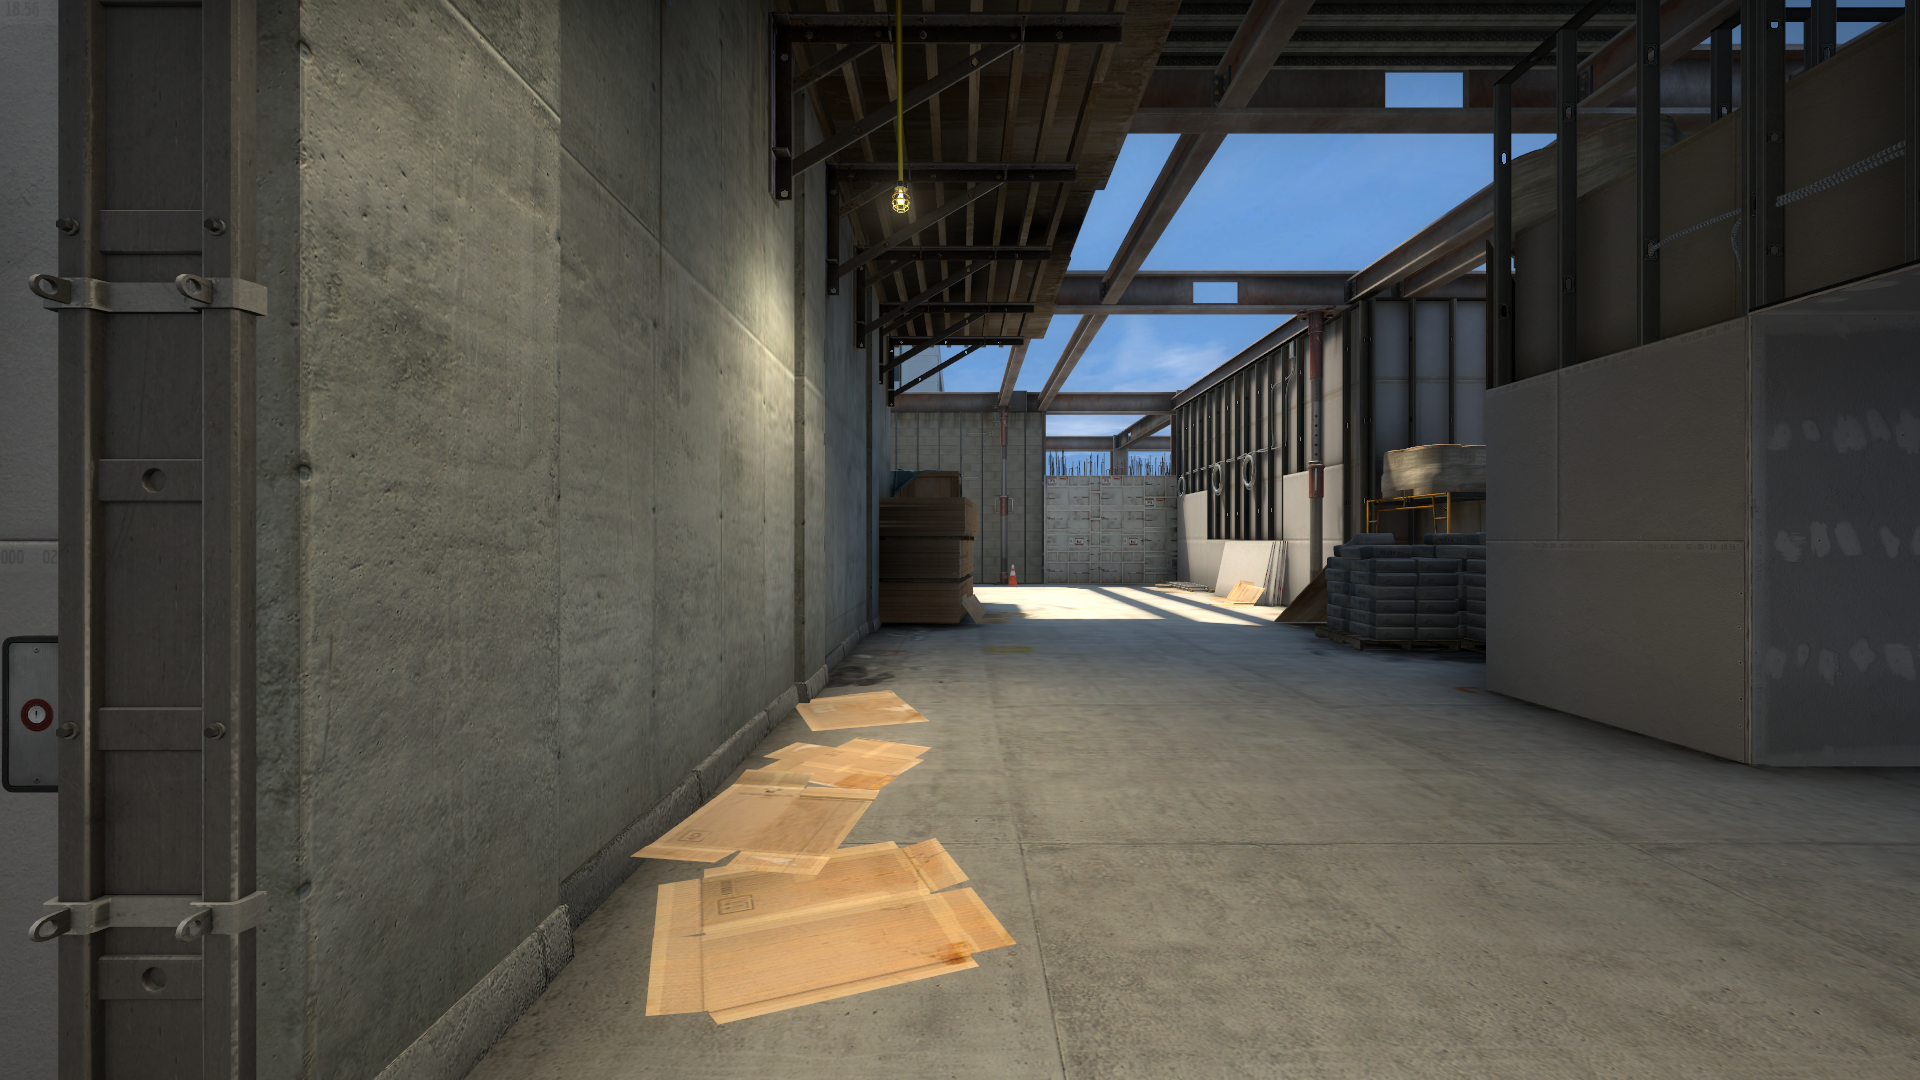
Map: de_vertigo